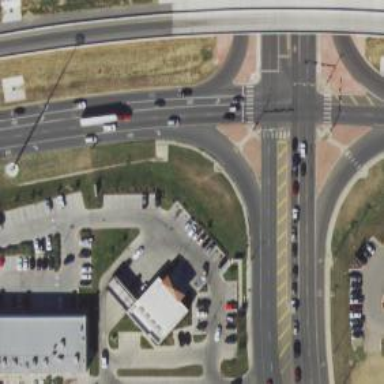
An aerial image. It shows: Secondary link road.